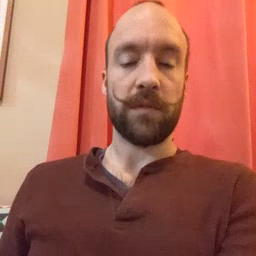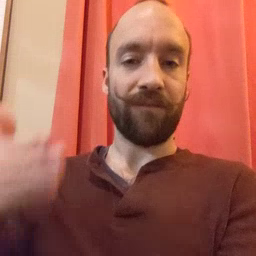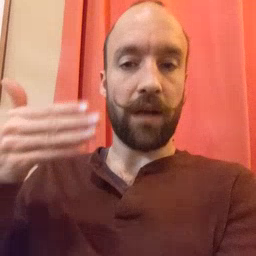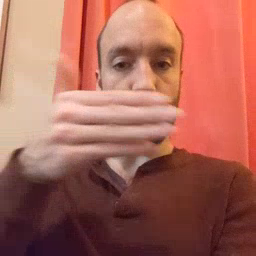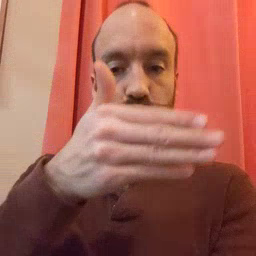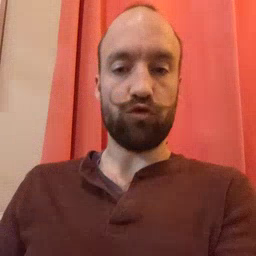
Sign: fish